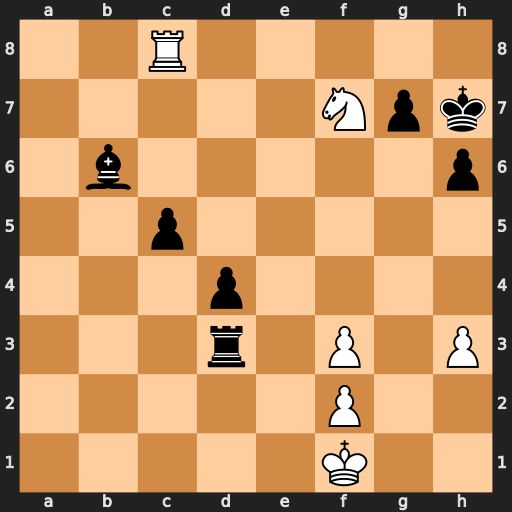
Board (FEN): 2R5/5Npk/1b5p/2p5/3p4/3r1P1P/5P2/5K2
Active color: w
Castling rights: -
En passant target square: -
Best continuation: Rh8+ Kg6 Ne5+ Kf6 Nxd3